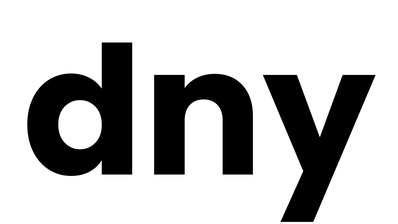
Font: Poppins-Bold